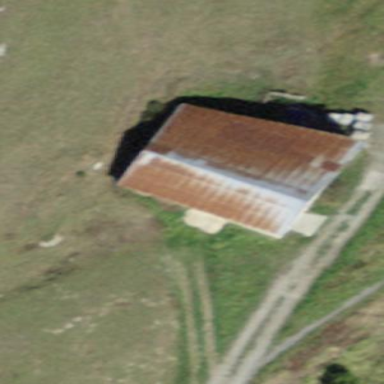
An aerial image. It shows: Barn.